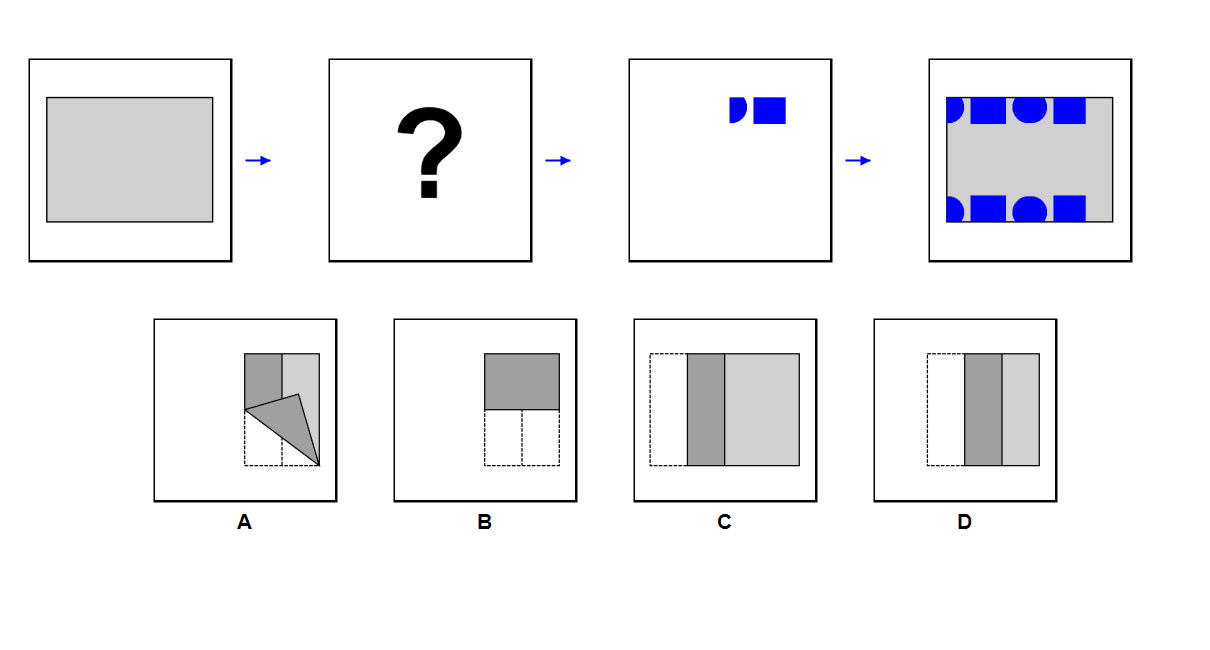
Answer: A